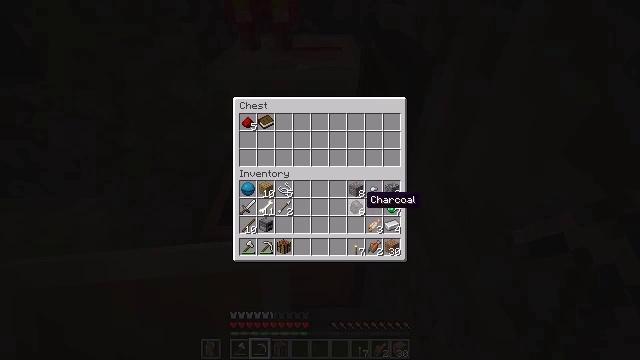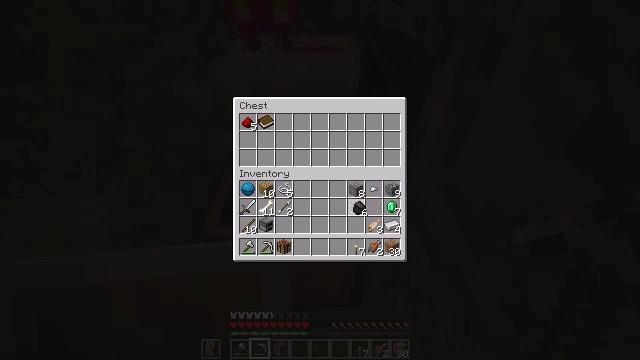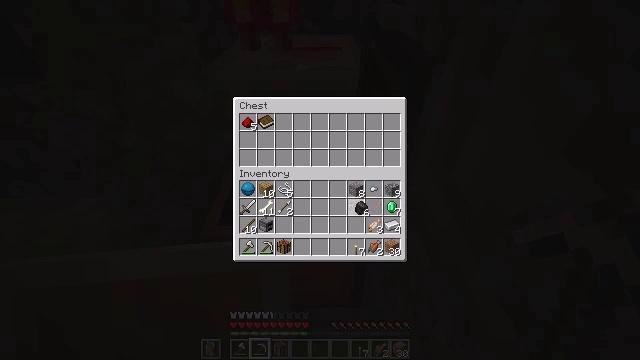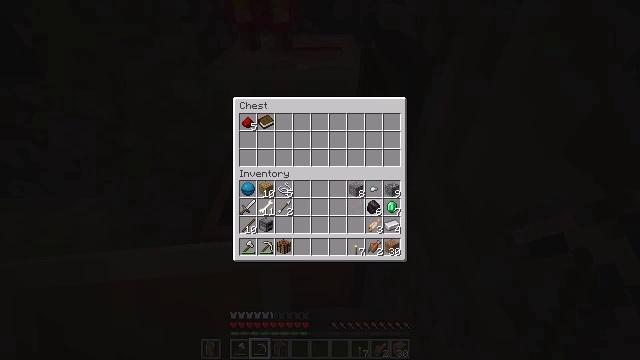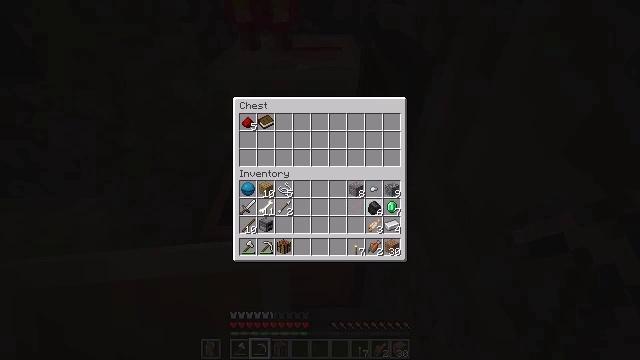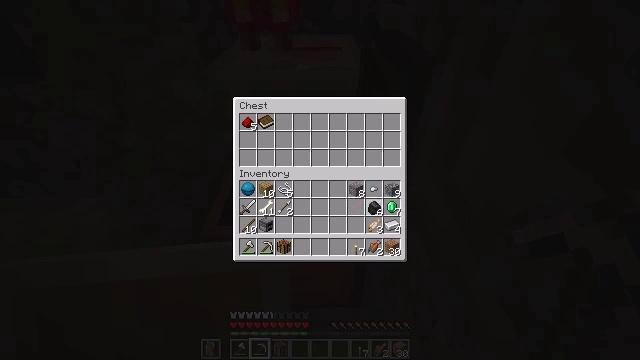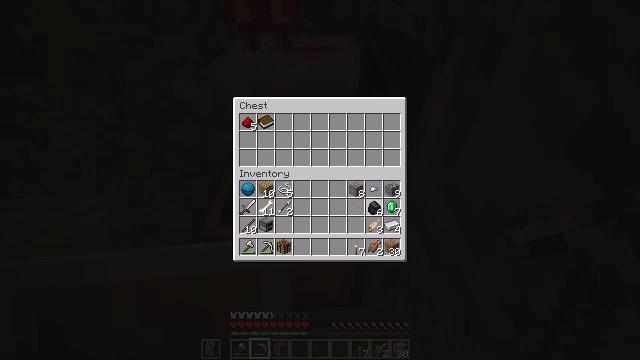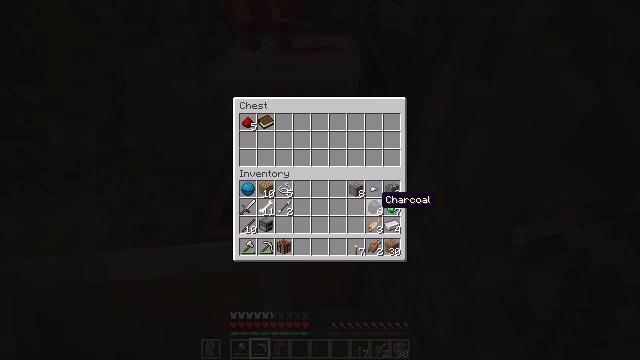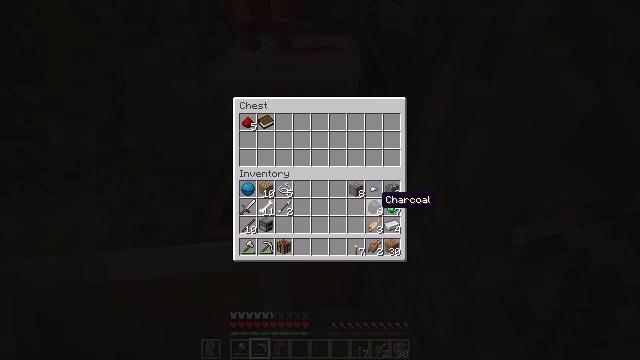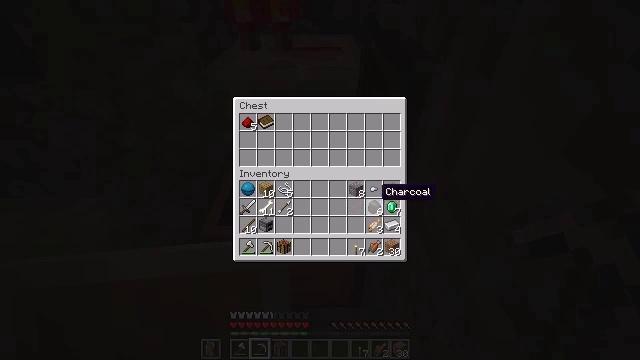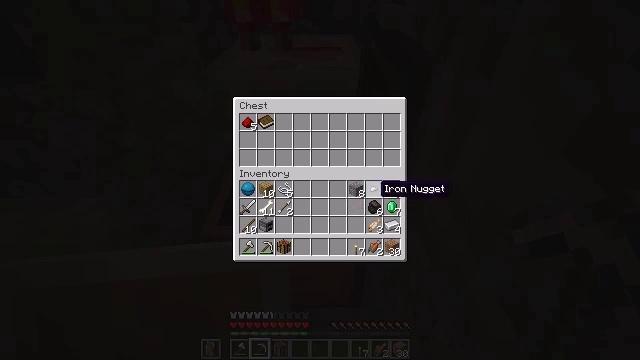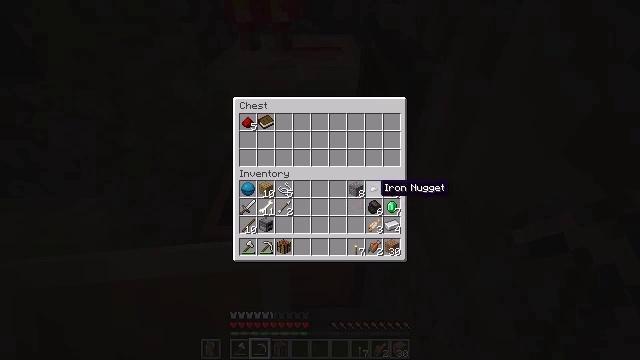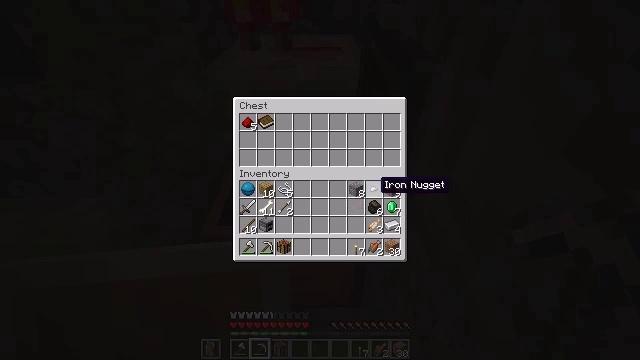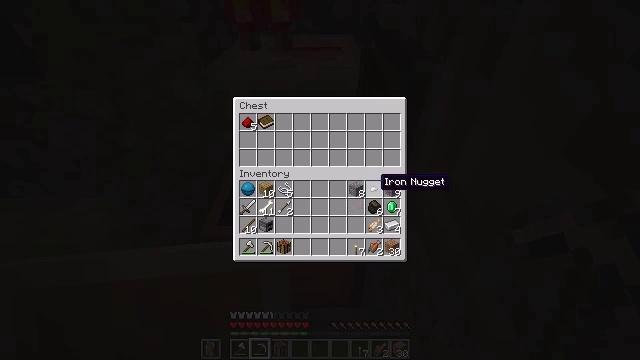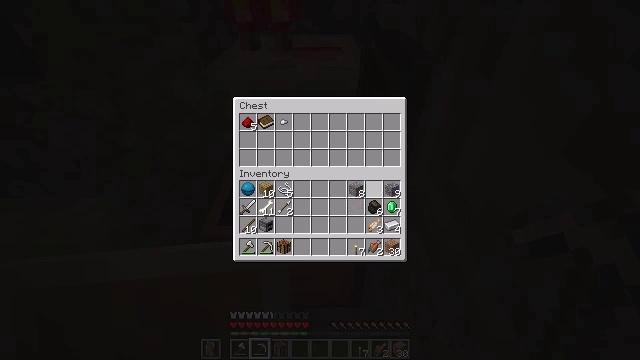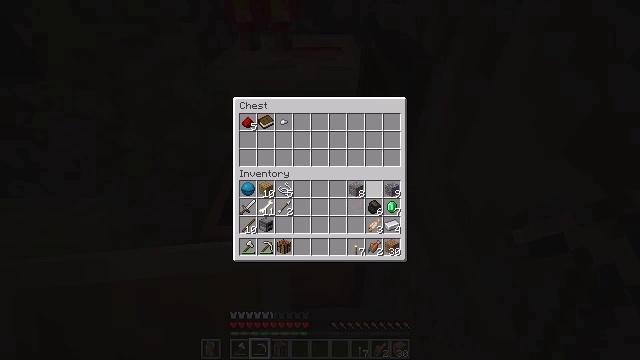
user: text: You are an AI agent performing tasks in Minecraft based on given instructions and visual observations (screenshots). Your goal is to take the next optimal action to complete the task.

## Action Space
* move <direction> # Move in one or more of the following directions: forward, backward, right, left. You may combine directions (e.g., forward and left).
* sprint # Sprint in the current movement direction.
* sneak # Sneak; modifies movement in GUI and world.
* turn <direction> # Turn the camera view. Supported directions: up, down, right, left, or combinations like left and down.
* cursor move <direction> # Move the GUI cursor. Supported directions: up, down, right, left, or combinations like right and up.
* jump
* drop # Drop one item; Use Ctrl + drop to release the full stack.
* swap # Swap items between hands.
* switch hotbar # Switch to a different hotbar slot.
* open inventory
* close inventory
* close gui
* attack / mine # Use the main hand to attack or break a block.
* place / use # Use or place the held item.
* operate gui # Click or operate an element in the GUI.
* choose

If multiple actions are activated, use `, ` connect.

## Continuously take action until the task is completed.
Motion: motion action
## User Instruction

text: Harvest vines off the surface.
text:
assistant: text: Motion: operate gui
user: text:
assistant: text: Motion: operate gui
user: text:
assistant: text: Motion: cursor move right, operate gui
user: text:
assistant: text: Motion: no_op
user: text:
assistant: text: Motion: operate gui
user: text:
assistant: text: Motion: operate gui
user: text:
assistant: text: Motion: no_op
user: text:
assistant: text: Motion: sneak
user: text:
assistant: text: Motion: sneak, cursor move up
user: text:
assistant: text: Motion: sneak
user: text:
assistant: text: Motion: sneak
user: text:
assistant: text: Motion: sneak
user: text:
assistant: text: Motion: sneak
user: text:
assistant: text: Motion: sneak, operate gui
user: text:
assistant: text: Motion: sneak, operate gui
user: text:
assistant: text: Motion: sneak
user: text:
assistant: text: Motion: sneak, cursor move left
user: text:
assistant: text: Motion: sneak
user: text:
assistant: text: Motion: sneak
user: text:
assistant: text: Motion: no_op
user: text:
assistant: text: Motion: no_op
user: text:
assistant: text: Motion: no_op
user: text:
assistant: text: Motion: operate gui
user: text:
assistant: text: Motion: cursor move right, operate gui
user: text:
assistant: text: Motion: no_op
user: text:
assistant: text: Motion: no_op
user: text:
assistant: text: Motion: no_op
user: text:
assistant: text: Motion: operate gui
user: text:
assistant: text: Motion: operate gui
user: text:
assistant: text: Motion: no_op